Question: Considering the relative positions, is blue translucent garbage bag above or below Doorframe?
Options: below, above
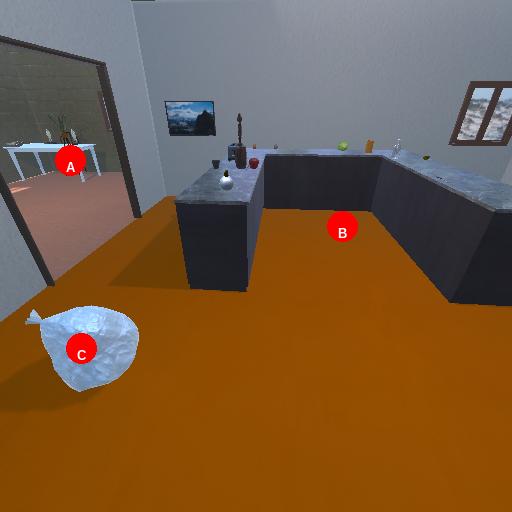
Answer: below